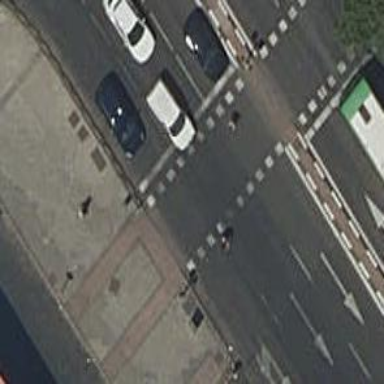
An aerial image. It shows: Traffic signals at road crossing.